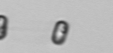
Label: Thalassiosira